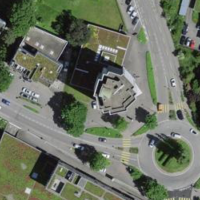
EUNIS habitat code: 54
Species observed at this site:
Zoropsis spinimana